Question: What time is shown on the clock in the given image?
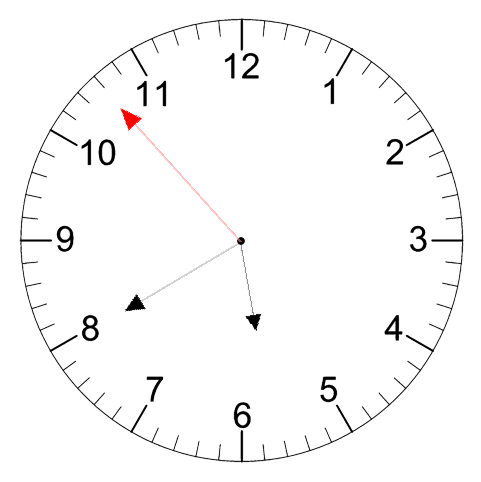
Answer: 05:39:53